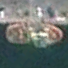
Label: civil